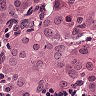
Metastatic tissue present: yes